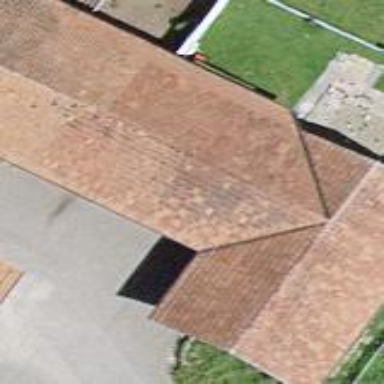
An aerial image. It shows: Barn with gabled roof.